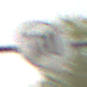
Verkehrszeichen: EndeGeschwindigkeit110
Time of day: MorningAfternoon
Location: Outdoor (Nature)
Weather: Overcast
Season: NotSpecified
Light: Natural